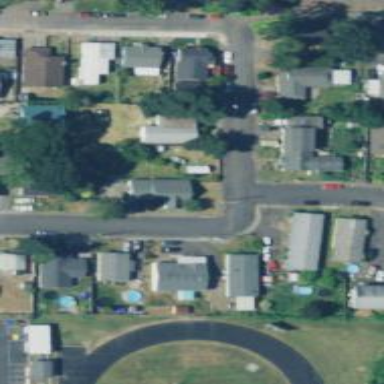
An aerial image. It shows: Residential road.